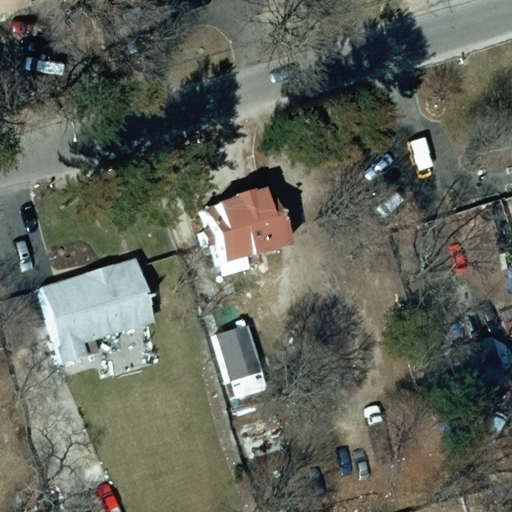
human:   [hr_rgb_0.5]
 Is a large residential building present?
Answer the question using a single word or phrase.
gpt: no

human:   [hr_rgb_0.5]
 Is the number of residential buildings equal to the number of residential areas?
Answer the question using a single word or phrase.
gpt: no

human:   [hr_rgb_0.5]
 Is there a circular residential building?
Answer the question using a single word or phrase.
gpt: no

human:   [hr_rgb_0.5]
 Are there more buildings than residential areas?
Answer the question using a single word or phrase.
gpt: yes

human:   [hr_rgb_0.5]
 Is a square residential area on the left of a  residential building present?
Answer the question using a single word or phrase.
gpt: no

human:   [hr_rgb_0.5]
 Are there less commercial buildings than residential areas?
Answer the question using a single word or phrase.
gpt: yes

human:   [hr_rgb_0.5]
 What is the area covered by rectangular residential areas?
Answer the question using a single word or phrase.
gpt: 10619m2

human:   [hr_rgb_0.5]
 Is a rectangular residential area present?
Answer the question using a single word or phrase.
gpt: yes

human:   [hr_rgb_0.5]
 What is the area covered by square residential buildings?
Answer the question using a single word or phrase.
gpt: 0m2

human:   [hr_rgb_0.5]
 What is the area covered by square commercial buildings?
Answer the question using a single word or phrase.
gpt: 0m2

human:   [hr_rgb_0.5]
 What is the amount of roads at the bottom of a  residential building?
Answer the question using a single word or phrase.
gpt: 1

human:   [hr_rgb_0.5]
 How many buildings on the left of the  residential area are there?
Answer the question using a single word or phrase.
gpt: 0

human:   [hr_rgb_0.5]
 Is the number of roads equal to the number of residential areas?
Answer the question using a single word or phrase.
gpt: yes

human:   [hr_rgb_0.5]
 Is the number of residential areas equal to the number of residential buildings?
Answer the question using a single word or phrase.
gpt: no

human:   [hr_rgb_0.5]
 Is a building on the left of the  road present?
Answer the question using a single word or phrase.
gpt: yes

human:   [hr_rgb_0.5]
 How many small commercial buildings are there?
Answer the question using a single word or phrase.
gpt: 0

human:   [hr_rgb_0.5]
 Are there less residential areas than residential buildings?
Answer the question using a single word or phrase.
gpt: yes

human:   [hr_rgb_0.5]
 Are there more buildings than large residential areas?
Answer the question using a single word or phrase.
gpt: yes

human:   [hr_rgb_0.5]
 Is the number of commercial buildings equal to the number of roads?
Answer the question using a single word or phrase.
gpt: no

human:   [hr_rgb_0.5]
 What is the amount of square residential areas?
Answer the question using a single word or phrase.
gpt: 0

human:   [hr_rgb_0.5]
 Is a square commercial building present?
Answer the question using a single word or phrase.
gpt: no

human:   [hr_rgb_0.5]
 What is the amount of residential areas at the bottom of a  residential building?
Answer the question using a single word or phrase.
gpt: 0

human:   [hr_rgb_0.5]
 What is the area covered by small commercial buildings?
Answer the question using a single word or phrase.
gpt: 0m2

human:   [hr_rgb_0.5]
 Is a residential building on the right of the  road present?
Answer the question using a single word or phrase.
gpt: yes

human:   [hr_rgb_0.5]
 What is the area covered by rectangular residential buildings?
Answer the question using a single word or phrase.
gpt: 308m2

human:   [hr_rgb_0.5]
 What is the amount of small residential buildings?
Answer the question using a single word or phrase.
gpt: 1

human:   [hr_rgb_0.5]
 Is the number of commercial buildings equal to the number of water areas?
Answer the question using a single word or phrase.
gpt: yes

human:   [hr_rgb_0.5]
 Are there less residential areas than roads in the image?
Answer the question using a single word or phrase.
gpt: no

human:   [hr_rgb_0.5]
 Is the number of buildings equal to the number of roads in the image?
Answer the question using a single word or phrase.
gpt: no

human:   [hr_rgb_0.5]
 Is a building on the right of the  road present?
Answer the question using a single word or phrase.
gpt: yes

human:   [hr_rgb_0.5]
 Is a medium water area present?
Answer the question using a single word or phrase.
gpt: no

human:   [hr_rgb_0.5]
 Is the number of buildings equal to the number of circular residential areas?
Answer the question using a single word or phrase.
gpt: no

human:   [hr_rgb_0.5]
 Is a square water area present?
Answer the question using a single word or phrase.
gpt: no

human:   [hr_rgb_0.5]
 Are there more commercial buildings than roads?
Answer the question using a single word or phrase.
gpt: no

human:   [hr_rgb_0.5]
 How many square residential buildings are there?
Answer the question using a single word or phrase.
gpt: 0

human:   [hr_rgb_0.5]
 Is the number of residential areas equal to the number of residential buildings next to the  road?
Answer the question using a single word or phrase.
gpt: no